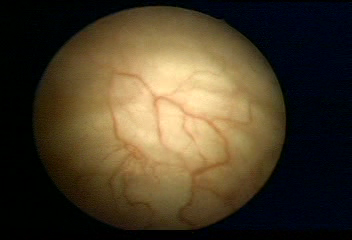
Modality: WLC
Class: Normal mucosa
Bladder cancer association: No